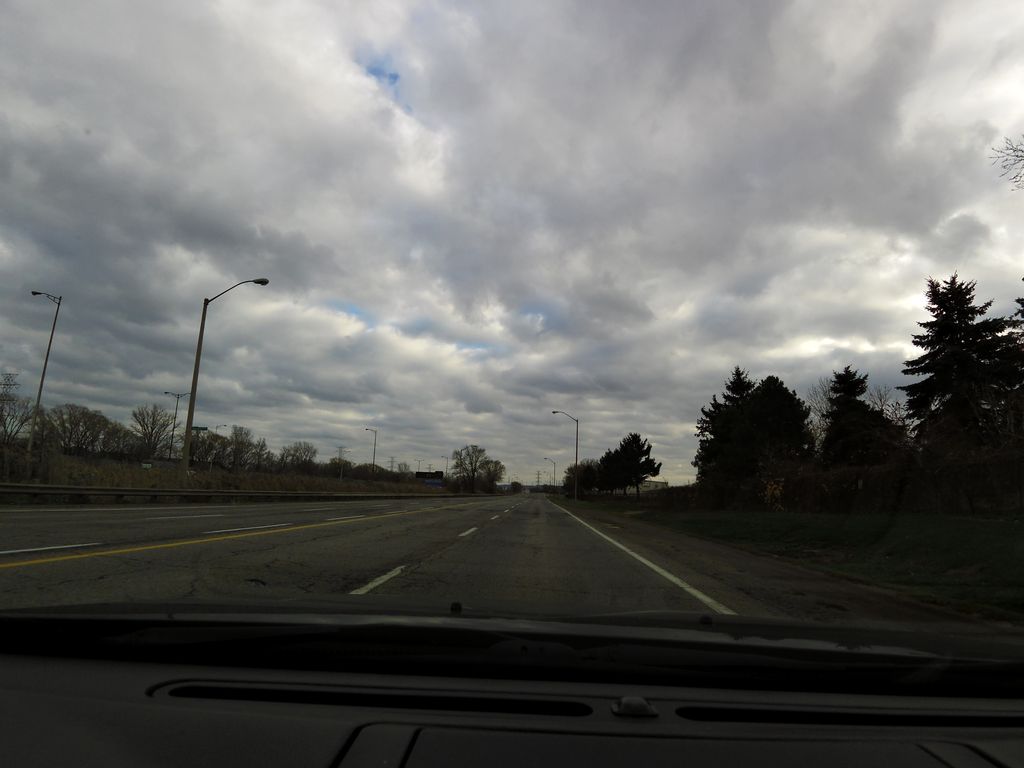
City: hamilton